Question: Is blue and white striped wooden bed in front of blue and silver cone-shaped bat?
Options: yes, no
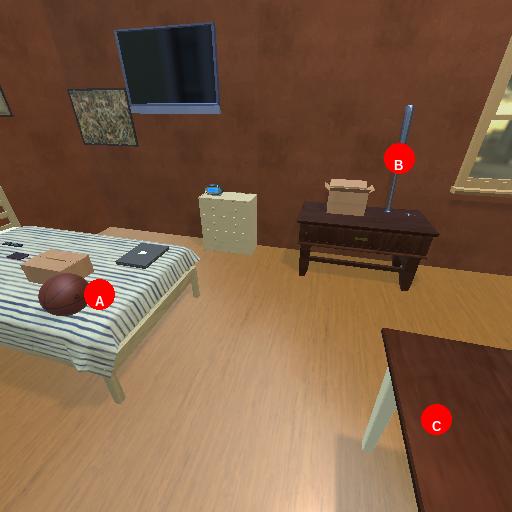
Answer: yes